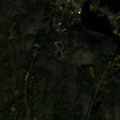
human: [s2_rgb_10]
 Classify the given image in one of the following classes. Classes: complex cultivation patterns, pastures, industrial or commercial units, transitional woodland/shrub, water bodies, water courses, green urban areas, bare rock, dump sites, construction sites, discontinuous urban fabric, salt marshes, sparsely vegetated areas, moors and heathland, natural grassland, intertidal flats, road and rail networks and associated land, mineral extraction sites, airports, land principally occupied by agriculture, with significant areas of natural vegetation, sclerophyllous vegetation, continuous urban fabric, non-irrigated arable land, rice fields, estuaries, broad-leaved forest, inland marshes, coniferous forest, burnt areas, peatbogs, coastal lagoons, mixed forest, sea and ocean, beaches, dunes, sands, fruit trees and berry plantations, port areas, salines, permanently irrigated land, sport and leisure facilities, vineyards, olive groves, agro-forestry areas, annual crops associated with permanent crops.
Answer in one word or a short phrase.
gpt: mixed forest, transitional woodland/shrub, bare rock, sea and ocean